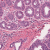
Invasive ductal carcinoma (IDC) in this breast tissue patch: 0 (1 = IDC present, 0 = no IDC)